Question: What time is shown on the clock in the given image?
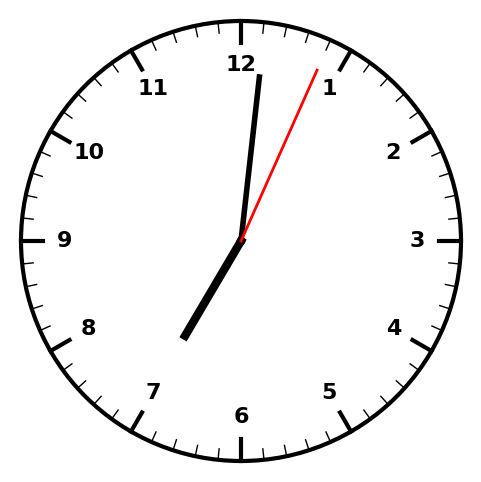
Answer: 07:01:04